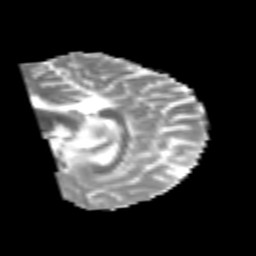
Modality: MD
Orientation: sagittal
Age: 25
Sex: male
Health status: healthy